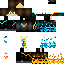
A male human skin with dark skin, wearing brown long hair dressed in a blue hoodie and black pants, featuring a closed mouth.